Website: apple
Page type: payment
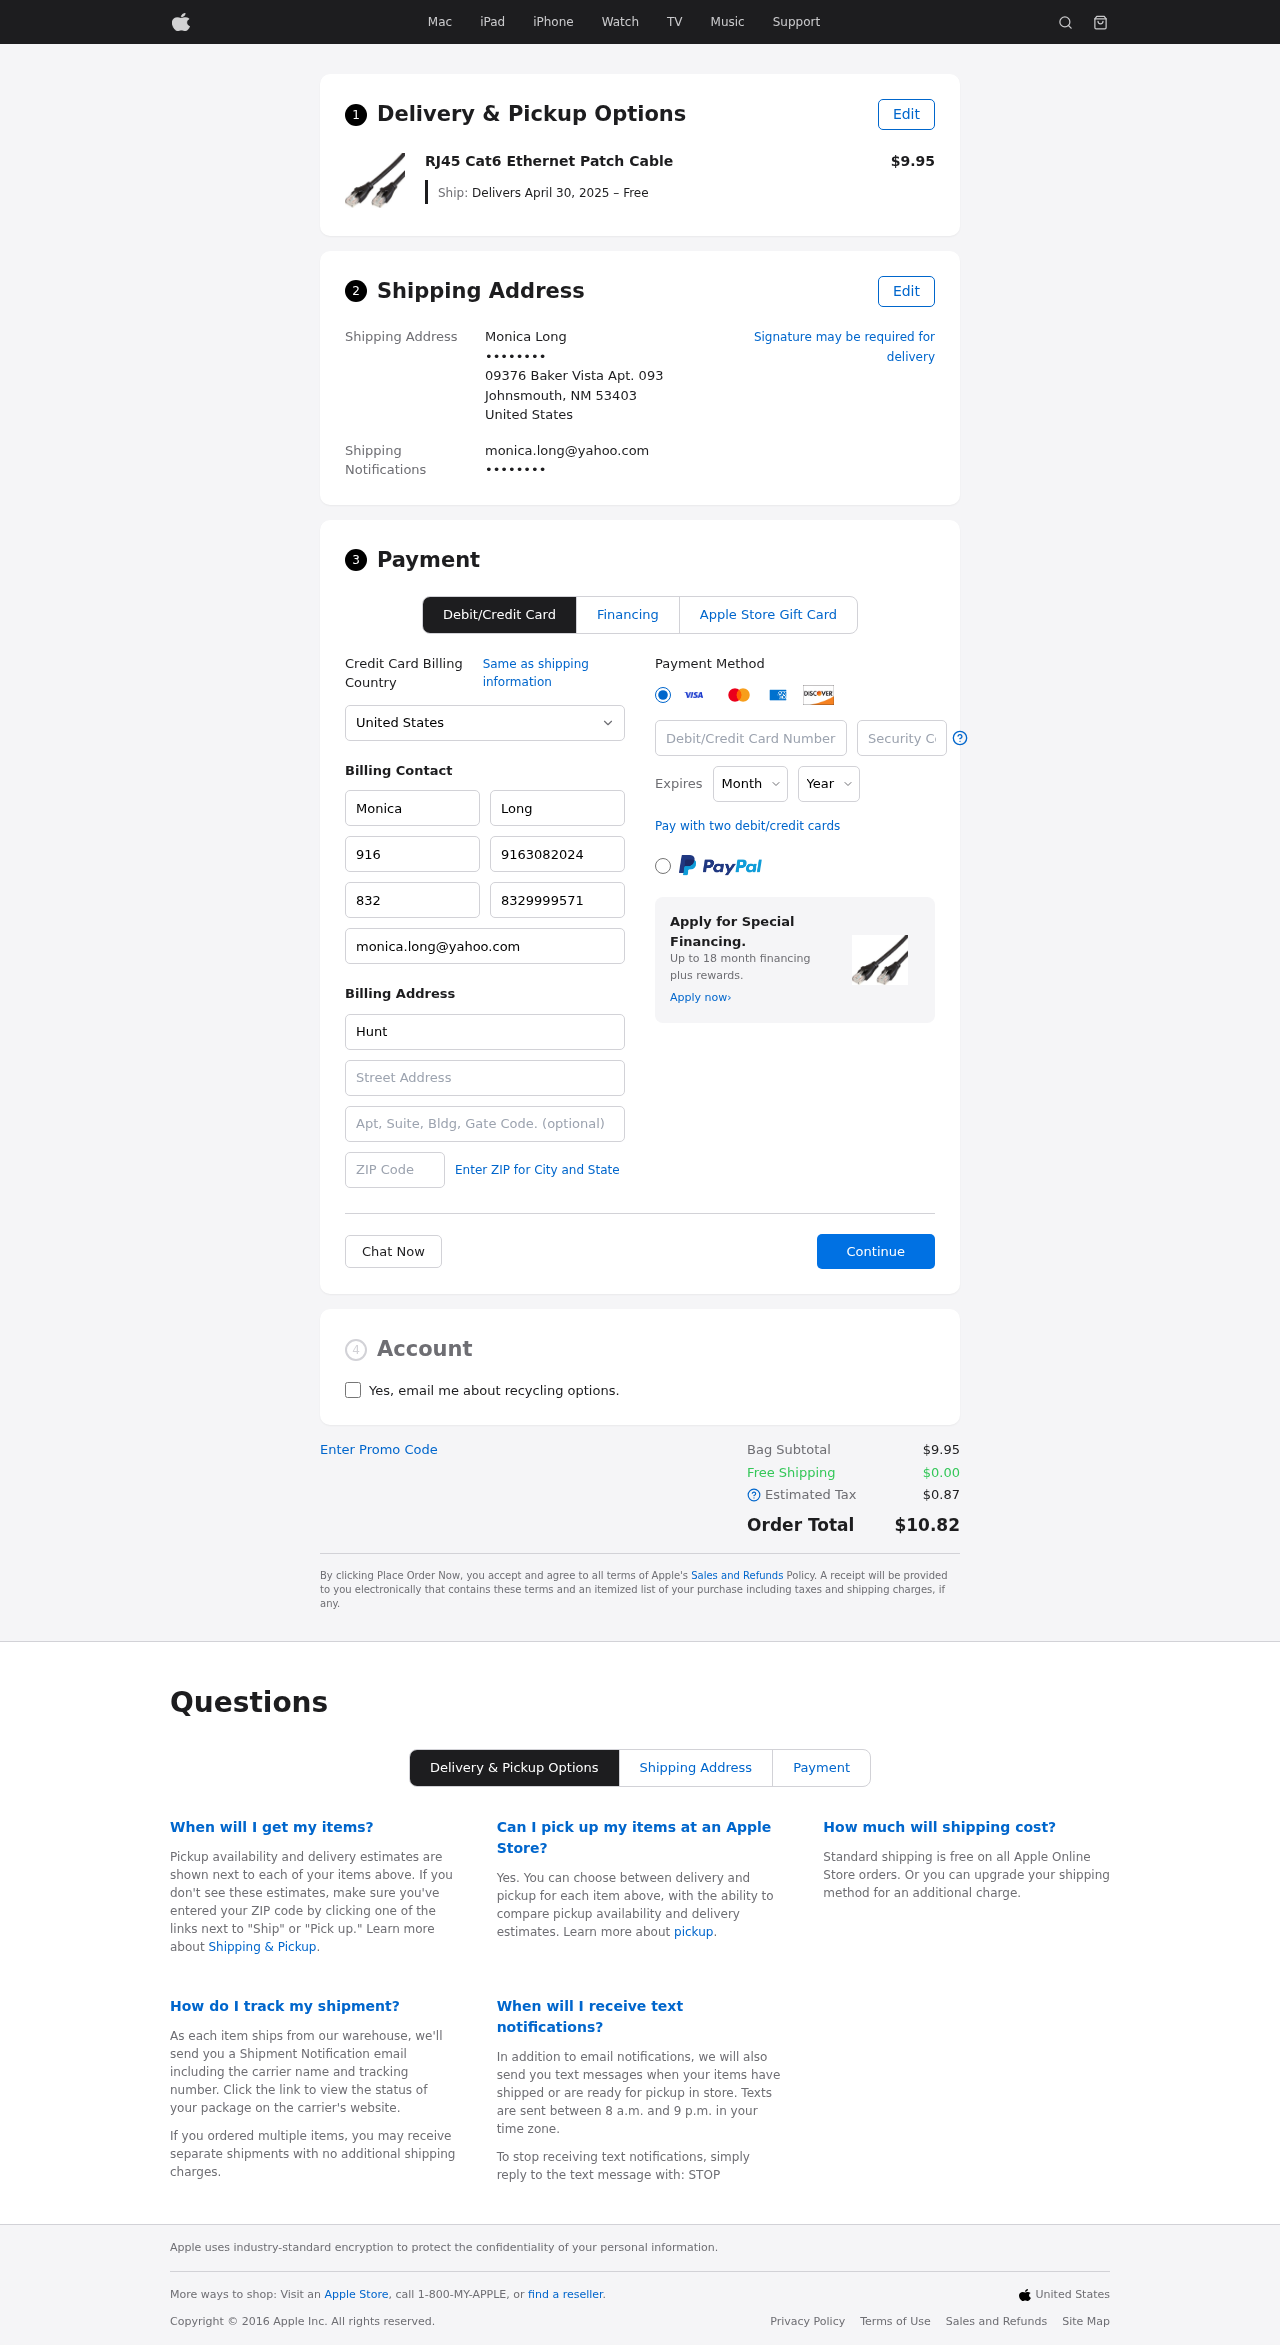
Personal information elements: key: PII_CARD_CVV
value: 411
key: PII_CARD_EXPIRY_MONTH
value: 03
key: PII_CARD_EXPIRY_YEAR
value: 29
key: PII_CARD_NUMBER
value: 6501 1332 4066 8483
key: PII_CITY_STATE_ZIP
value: Johnsmouth, NM 53403
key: PII_COMPANY
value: Hunter Group
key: PII_COUNTRY
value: United States
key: PII_EMAIL
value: monica.long@yahoo.com
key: PII_EMAIL2
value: monica.long@yahoo.com
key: PII_FIRSTNAME
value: Monica
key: PII_FULLNAME
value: Monica Long
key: PII_LASTNAME
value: Long
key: PII_PHONE3
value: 9163082024
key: PII_PHONE_ALT
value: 8329999571
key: PII_PHONE_ALT_AREA
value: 832
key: PII_PHONE_AREA
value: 916
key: PII_SECURITY_CODE
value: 363
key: PII_STREET
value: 09376 Baker Vista Apt. 093
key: PII_PHONE
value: ••••••••
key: PII_PHONE2
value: ••••••••
Product elements: key: PRODUCT1_NAME
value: RJ45 Cat6 Ethernet Patch Cable
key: PRODUCT1_PRICE
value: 9.95
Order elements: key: ORDER_DELIVERY_DATE
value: Delivers April 30, 2025 – Free
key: ORDER_SUBTOTAL
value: $9.95
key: ORDER_SHIPPING_COST
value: $0.00
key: ORDER_TAX
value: $0.87
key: ORDER_TOTAL
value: $10.82